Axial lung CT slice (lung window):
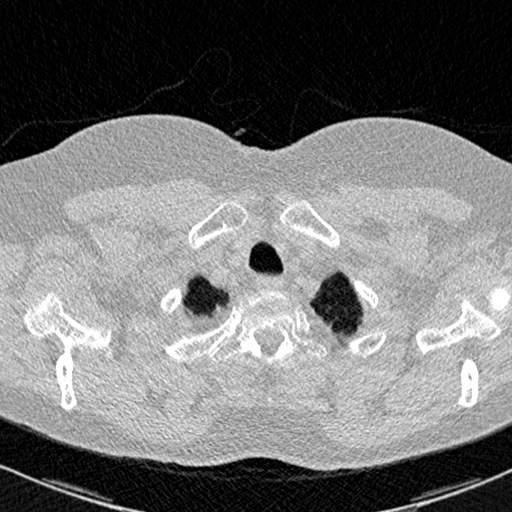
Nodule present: no